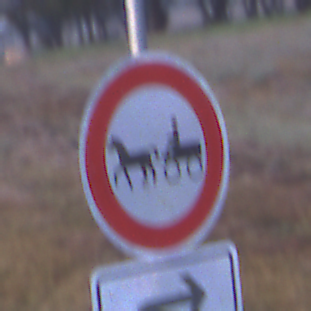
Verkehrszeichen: VerbotGespannfuhrwerke
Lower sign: RichtungsangabeDurchPfeile5
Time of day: SunriseSunset
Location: Outdoor (Nature)
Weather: Clear
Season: NotSpecified
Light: Natural